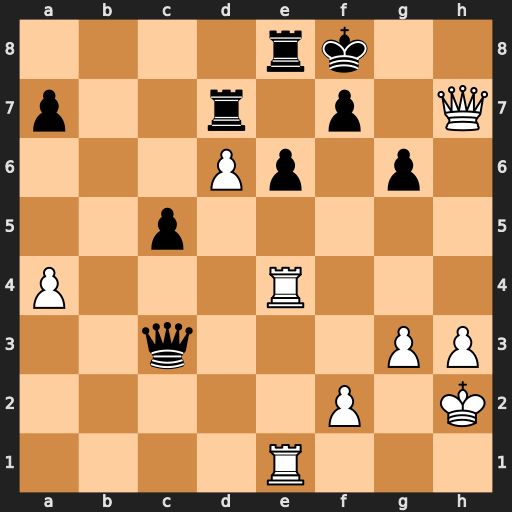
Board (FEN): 4rk2/p2r1p1Q/3Pp1p1/2p5/P3R3/2q3PP/5P1K/4R3
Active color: w
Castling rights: -
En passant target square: -
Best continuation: Re5 Rxd6 Qh8+